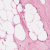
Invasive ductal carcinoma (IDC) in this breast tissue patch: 0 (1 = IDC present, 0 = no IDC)